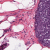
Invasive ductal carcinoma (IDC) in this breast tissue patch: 0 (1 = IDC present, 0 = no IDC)